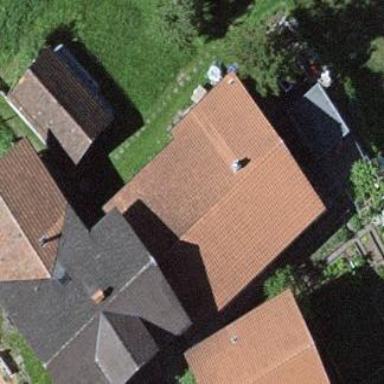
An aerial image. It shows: View of roof of building.